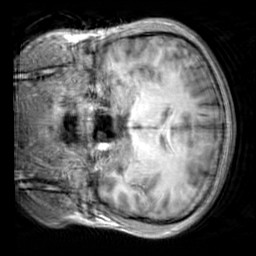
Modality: T1w
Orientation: coronal
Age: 25
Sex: male
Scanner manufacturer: siemens
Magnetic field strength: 3 T
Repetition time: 2.3 s
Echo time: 0.00303 s